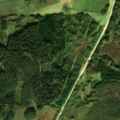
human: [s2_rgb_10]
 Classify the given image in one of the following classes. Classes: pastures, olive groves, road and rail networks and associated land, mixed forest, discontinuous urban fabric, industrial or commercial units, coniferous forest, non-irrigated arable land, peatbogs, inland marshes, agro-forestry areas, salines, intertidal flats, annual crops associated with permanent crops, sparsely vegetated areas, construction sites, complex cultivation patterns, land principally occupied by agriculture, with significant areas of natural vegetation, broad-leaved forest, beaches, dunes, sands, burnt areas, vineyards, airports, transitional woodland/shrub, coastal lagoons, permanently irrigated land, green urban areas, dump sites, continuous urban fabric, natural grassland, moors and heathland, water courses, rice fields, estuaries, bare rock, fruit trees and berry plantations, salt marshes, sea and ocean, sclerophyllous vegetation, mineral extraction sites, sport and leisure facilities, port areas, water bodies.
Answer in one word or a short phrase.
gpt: pastures, coniferous forest, mixed forest, transitional woodland/shrub